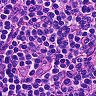
Metastatic tissue present: no